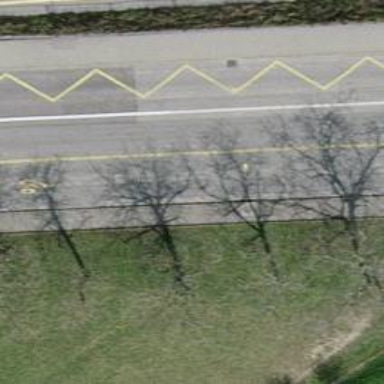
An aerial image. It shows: Bus stop with designated public transport stop position.